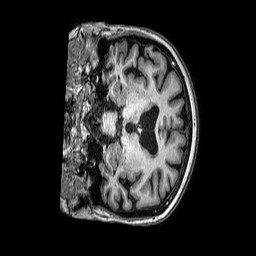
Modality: T1w
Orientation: coronal
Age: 77
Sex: female
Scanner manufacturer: philips
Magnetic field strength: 3 T
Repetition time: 0.006826 s
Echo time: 0.003074 s